Field crop: maize
Growth stage: 2
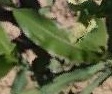
Species: maize